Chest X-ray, PA view. Patient: 59 years old, sex F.
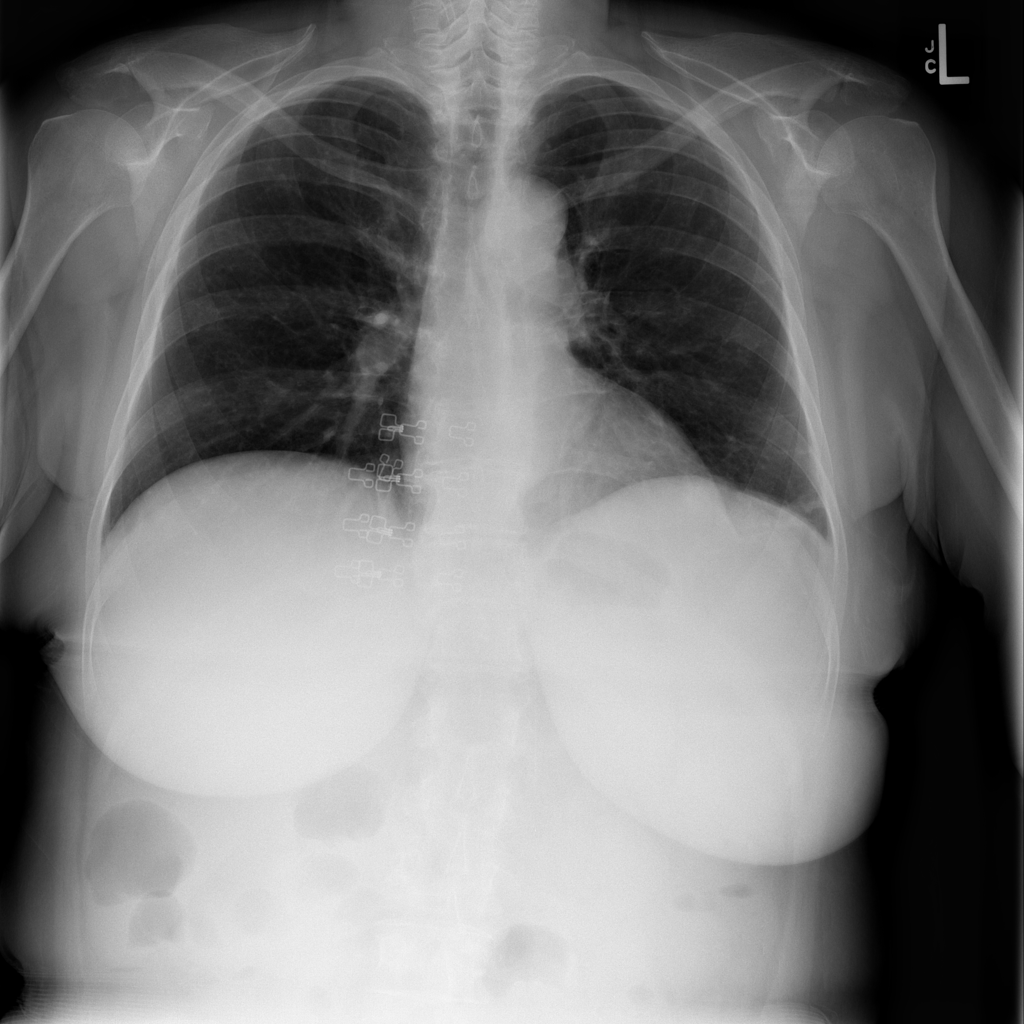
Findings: Atelectasis